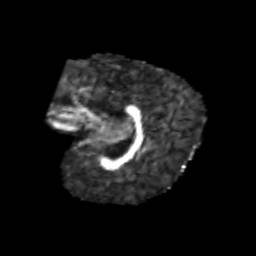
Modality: FA
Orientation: sagittal
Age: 7
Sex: female
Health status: healthy